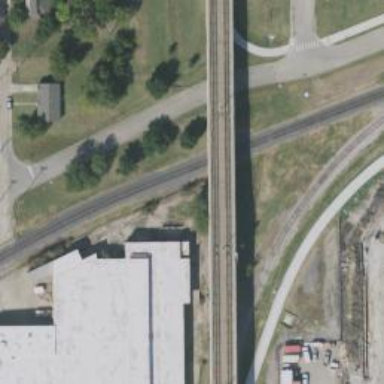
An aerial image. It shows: Bridge for light rail electrified with contact line.